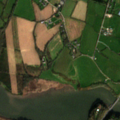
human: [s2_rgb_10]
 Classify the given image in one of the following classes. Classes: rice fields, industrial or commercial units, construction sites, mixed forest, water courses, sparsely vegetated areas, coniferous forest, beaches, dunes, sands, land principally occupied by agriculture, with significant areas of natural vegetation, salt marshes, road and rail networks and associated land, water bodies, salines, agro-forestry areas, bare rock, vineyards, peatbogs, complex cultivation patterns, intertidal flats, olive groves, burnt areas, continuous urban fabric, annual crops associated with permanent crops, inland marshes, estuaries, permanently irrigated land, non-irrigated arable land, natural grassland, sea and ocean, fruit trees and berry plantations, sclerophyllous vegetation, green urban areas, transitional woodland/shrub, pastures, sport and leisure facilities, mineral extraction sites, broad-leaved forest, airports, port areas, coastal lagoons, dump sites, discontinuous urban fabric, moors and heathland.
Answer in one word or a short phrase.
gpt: non-irrigated arable land, pastures, land principally occupied by agriculture, with significant areas of natural vegetation, water courses, estuaries